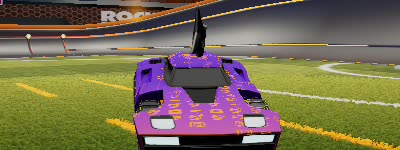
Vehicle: breakout